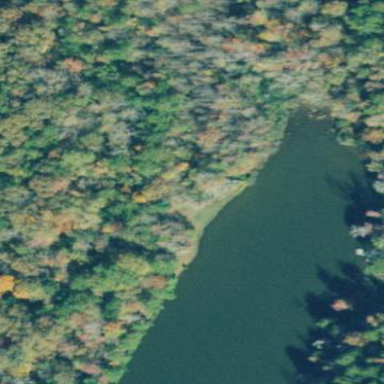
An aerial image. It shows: Pond with natural water.